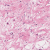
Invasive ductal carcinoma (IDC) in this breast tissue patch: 0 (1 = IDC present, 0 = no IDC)